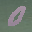
Label: 0